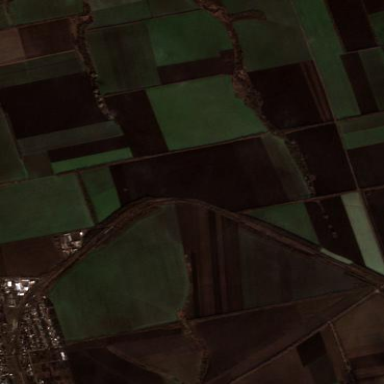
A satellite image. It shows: View of farmland.